Interaction volume radius: 10 \u00c5
Interaction volume height: 20 \u00c5
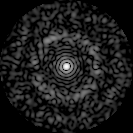
Disorder parameter: 0.8388